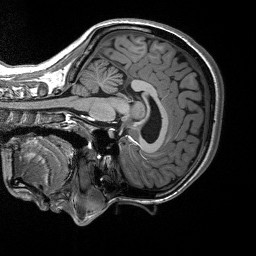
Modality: T1w
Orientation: sagittal
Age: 24
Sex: female
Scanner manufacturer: siemens
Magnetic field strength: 3 T
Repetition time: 2.53 s
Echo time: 0.00219 s